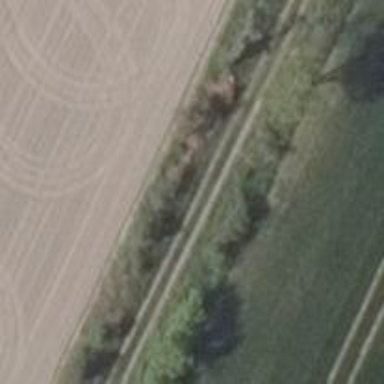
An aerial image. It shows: Row of deciduous broadleaved trees.